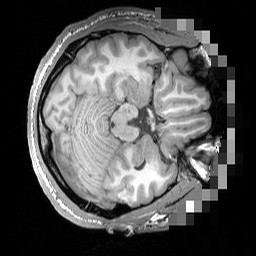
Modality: T1w
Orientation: axial
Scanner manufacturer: siemens
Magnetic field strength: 3 T
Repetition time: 1.5 s
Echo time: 0.00291 s